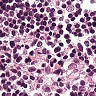
Metastatic tissue present: no